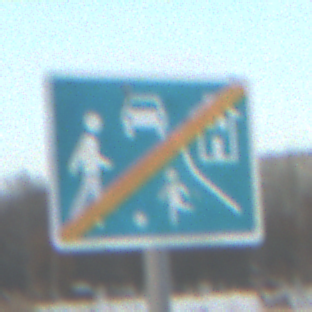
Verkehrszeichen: EndeVerkehrsberuhigterBereich
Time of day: SunriseSunset
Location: Outdoor (Nature)
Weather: PartlyCloudy
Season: NotSpecified
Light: Natural